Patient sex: F
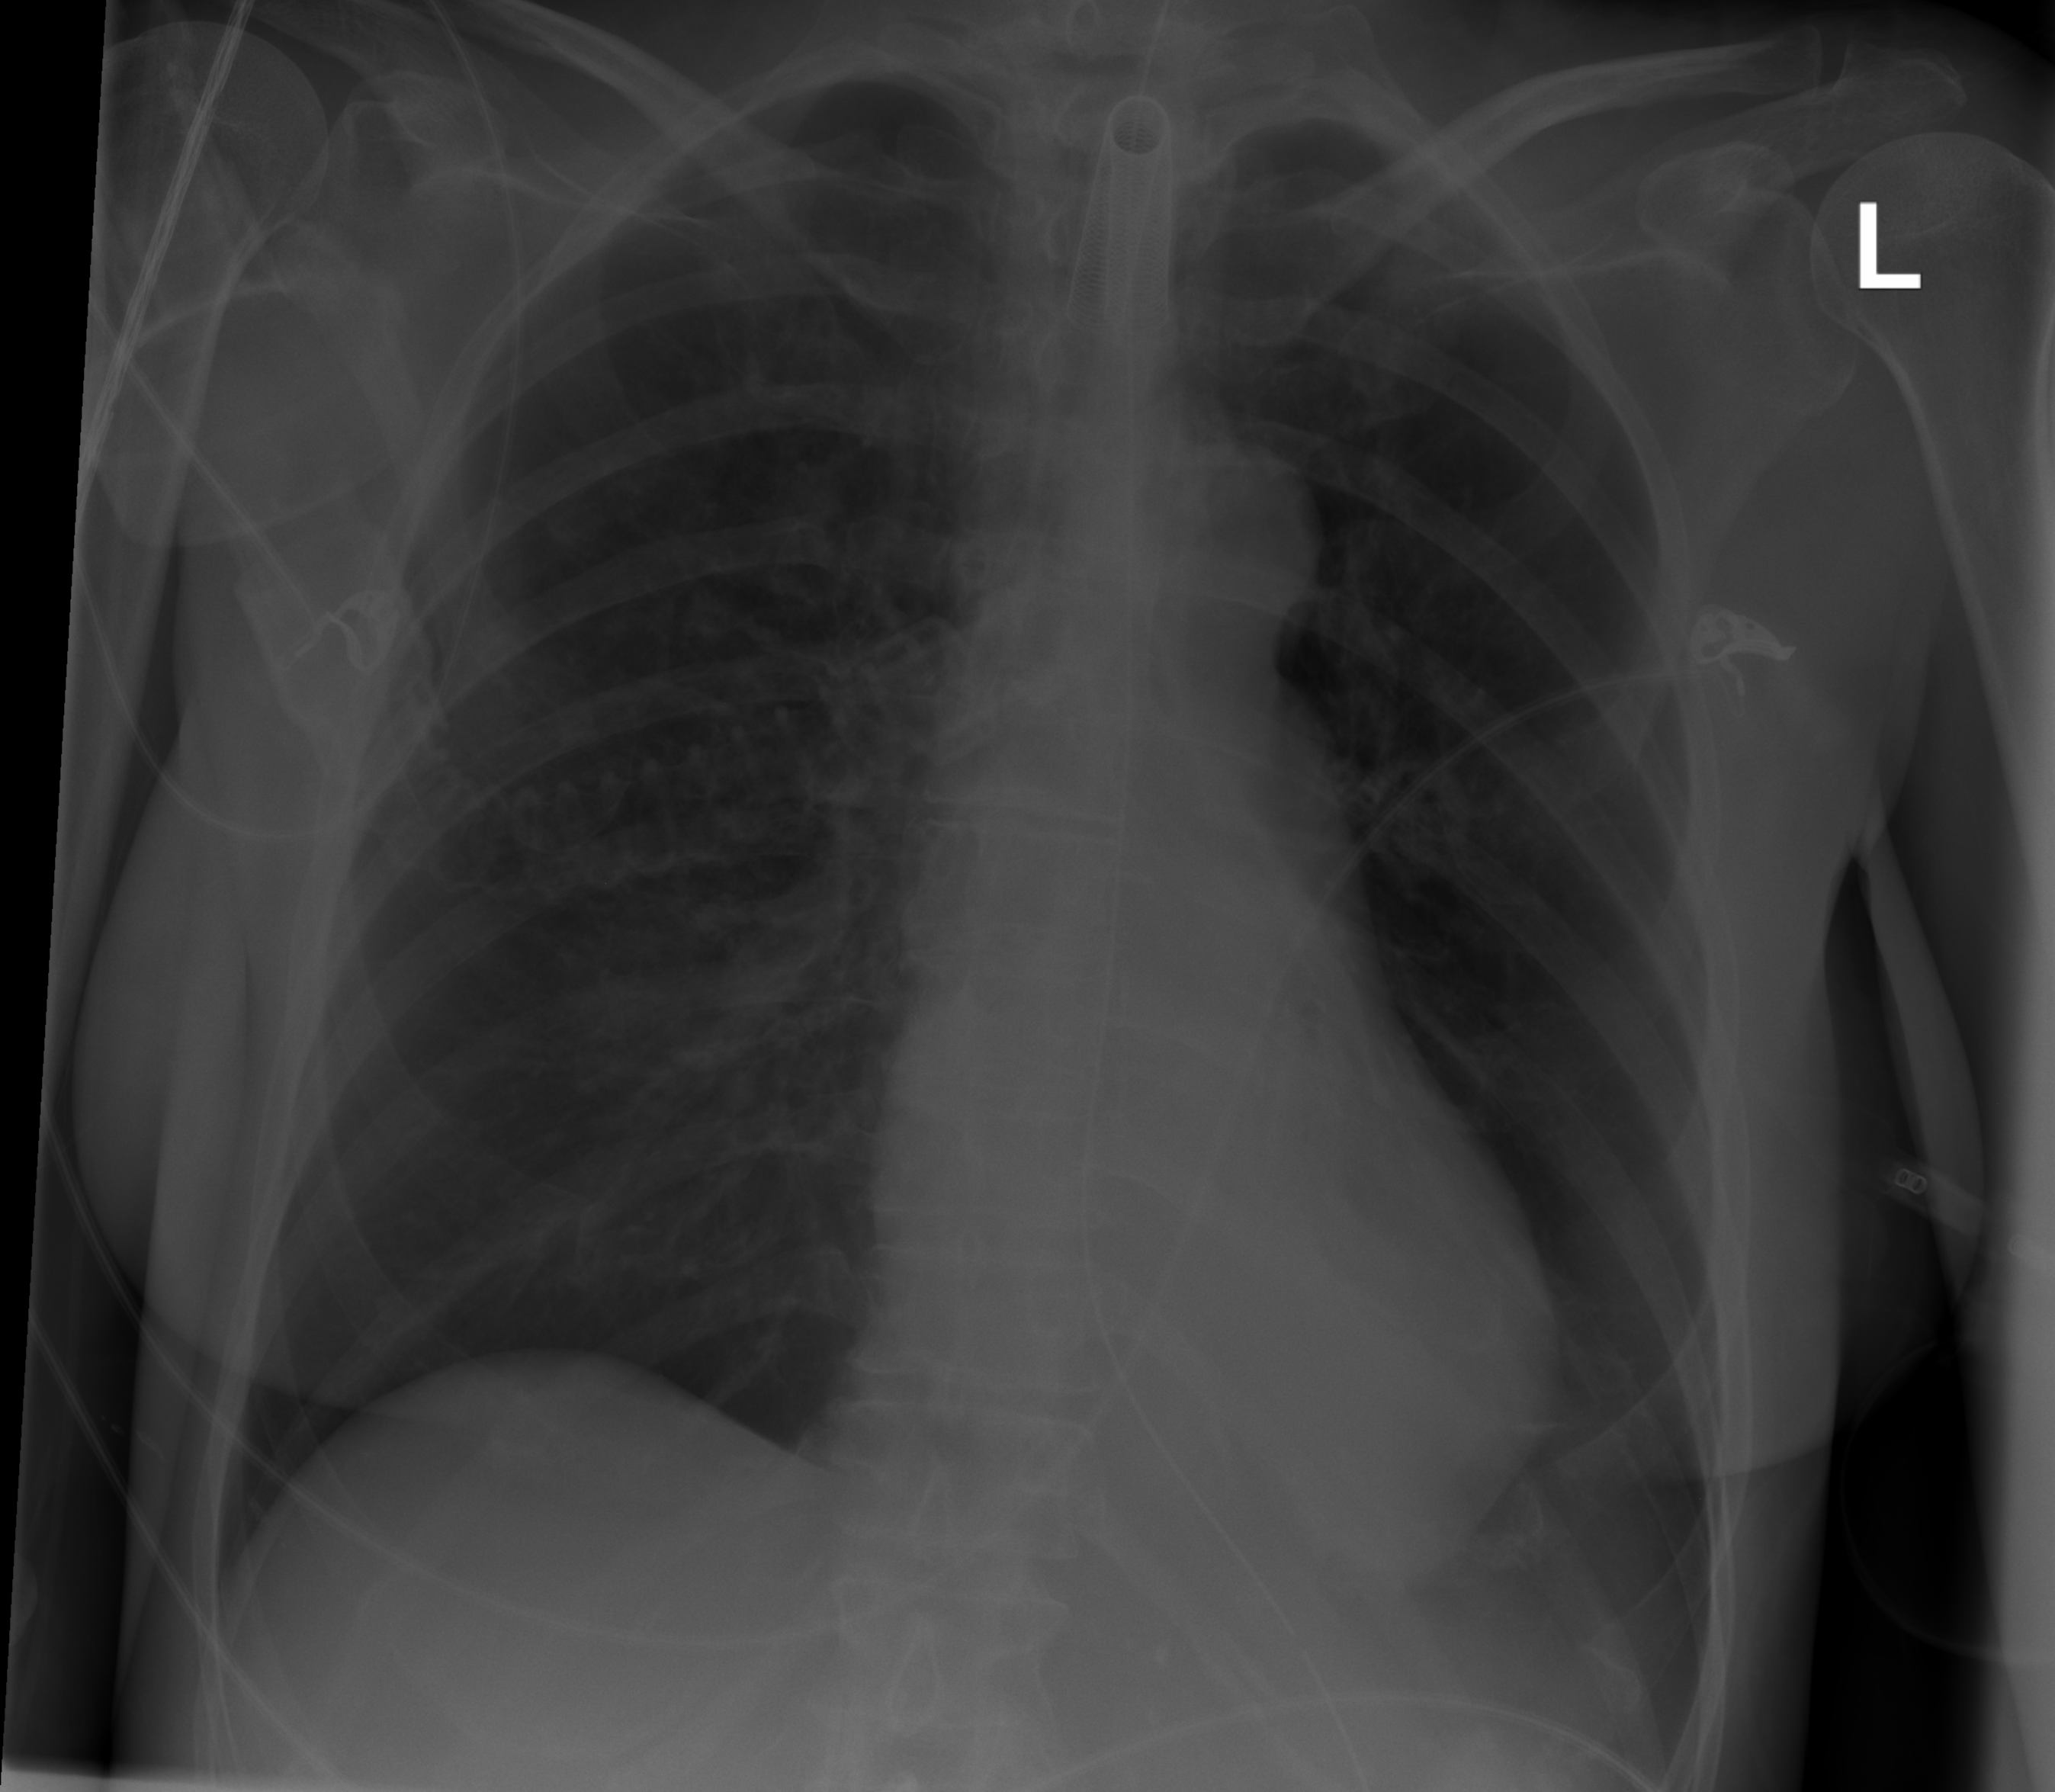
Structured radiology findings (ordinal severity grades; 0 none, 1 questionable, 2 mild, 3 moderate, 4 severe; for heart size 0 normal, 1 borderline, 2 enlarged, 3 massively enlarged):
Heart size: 0
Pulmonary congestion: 0
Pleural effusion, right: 0
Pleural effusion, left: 0
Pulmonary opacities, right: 0
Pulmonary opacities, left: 2
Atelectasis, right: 0
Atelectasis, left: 2